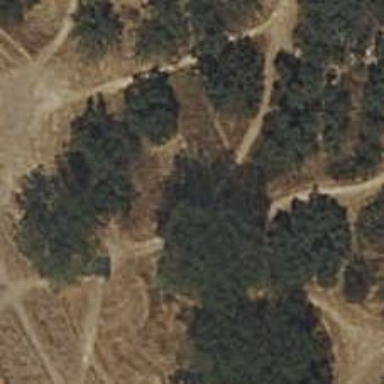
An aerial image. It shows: Dirt path.